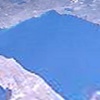
Label: water